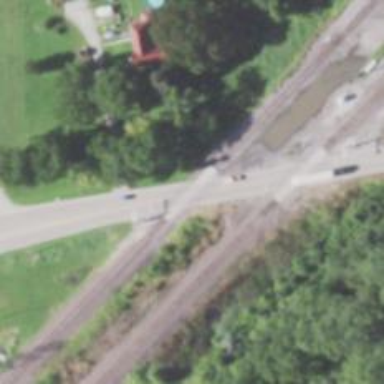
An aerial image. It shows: Level crossing along the railway.